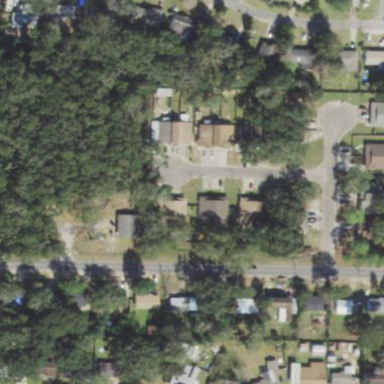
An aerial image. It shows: Residential area composed of single-family homes.